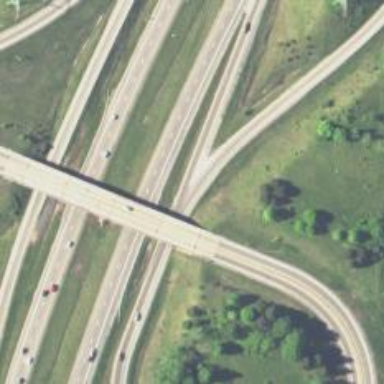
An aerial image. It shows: Motorway junction.